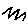
Label: zigzag